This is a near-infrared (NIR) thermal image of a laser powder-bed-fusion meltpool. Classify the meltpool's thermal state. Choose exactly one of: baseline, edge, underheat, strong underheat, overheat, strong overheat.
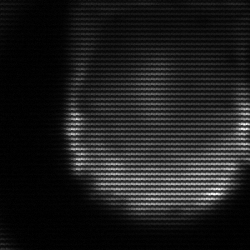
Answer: edge